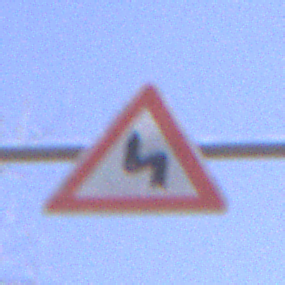
Verkehrszeichen: DoppelkurveZunaechstLinks
Umgebung: Outdoor, Nature
Tageszeit: Midday
Wetter: Clear
Licht: Natural
Jahreszeit: NotSpecified
Kontrast: HighContrast